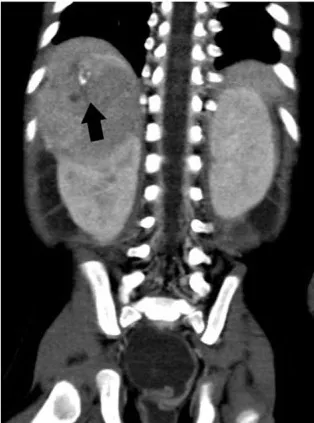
Abdominal computed tomography of case 2. (B) A closer view of the part with calcification. Arrow (black), calcification in the tumor mass.
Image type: radiology (ct)